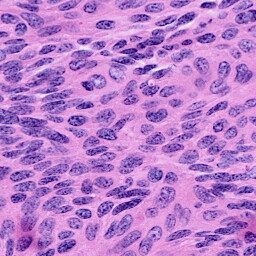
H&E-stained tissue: Cervix